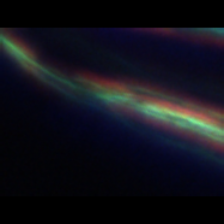
Taxon: Unknown_full_image
Group: Unknown